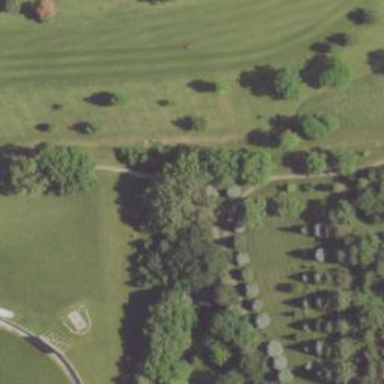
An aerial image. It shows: Disc golf pitch area for leisure land.